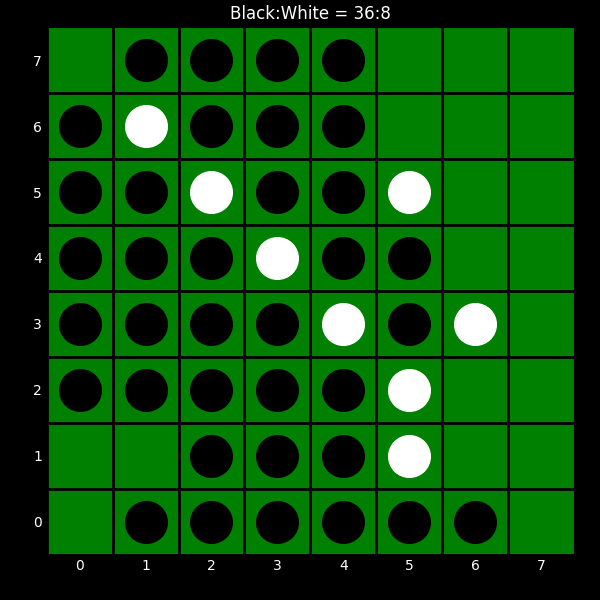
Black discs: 36
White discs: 8